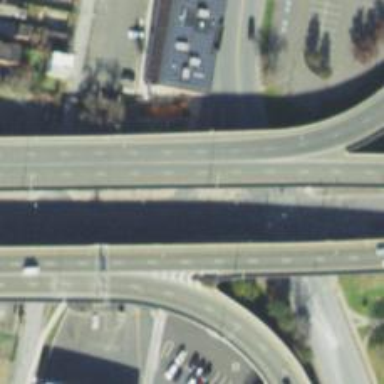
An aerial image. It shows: Secondary link road.